Question: I am working in extjs4. I have gridview as-
'''
{
xtype : 'grid',
id : 'g2',
store : 'qb.qbquestionoptionStore',
columns : [ {
text : 'Options',
dataIndex : 'option',
flex : 1
}, {
text : 'Answer',
dataIndex : 'isAnswer',
flex : 2.5
},{
header : 'edit',
renderer : function(val) {
return '<a href="#" id="edit">Edit</a>';
}
},
'''
Above grid is showing option and isAnswer field. I am also having addoption button. When i am clicking on this button,its showing new option creation window as-
on click of its save button i want to add thses new option and isAnswer fields value in above grid.I have retrived thses newly inserted field values by code-
'''
var win = button.up('window');
form = win.down('form');
record = form.getRecord(), values = form.getValues();
console.log(values.option);
console.log(values.isAnswer);
'''
So how to insert these values in above grid?
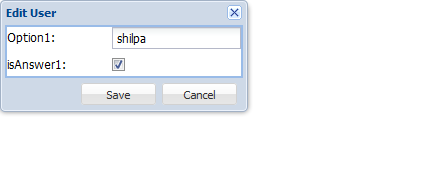
Answer: There is separation between data and view in ExtJs. All data related stuff is handled via stores and models. So if you want to insert new row into the grid you should insert it into the corresponding store:
'''
var store = Ext.getStore('qb.qbquestionoptionStore');
store.add(form.getValues());
'''